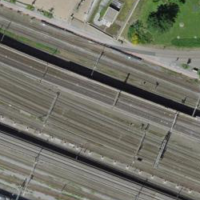
EUNIS habitat code: 57
Species observed at this site:
Onopordum acanthium
Daucus carota